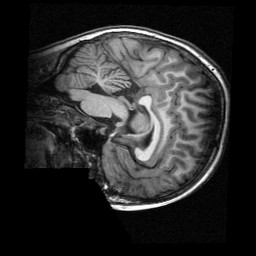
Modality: T1w
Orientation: sagittal
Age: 9
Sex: female
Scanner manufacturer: siemens
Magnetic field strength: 3 T
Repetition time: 2.3 s
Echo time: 0.00336 s